Field crop: tomato
Growth stage: 1
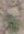
Species: solanum